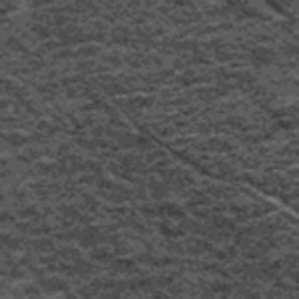
Label: frost